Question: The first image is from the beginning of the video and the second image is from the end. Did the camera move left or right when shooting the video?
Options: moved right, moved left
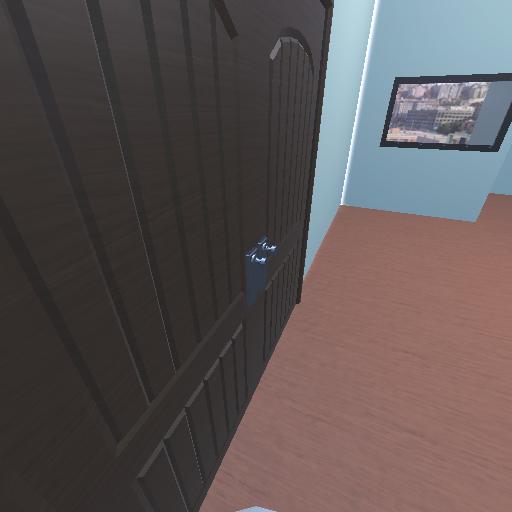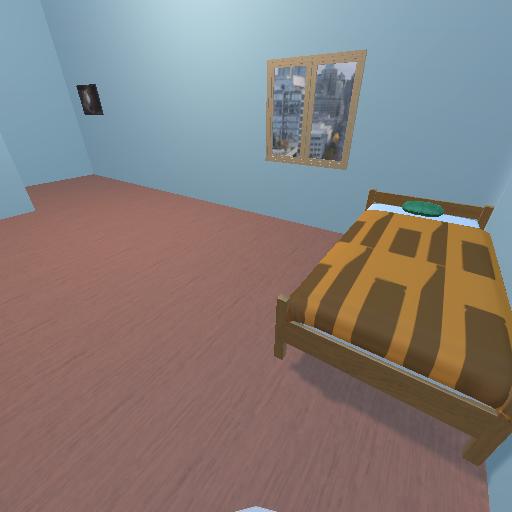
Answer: moved right